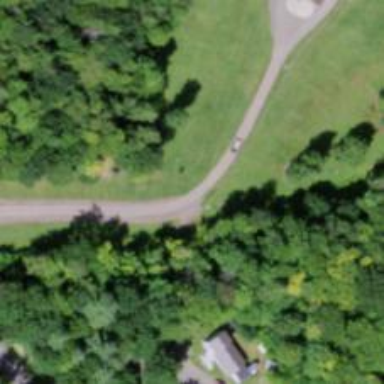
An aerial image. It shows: Driveway leading to service road.